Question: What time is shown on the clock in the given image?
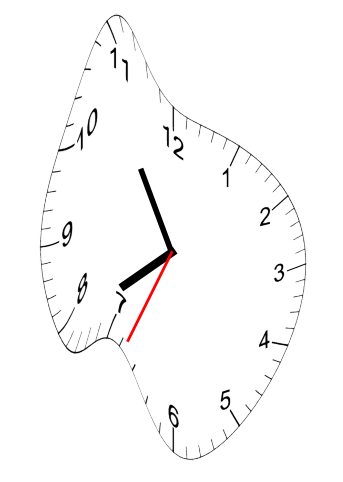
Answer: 07:54:34